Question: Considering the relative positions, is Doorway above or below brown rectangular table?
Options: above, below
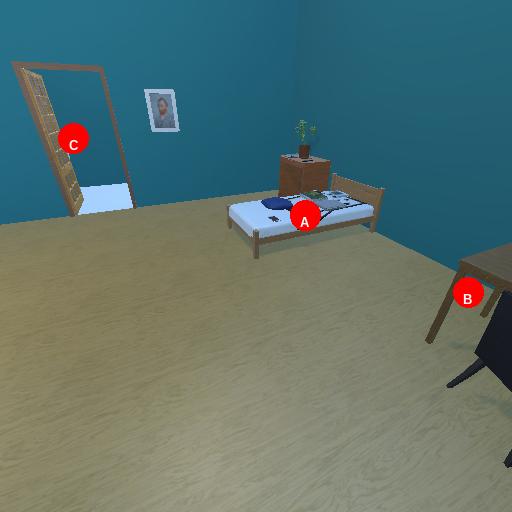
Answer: above